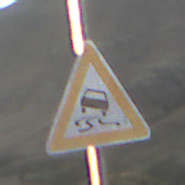
Verkehrszeichen: SchleuderOderRutschgefahr
Umgebung: Outdoor, Nature
Tageszeit: SunriseSunset
Wetter: Clear
Licht: Natural
Jahreszeit: NotSpecified
Kontrast: HighContrast